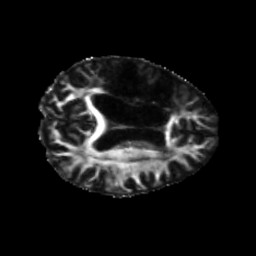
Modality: FA
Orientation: axial
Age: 66
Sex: female
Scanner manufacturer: siemens
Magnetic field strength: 3 T
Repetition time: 5.25 s
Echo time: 0.08 s